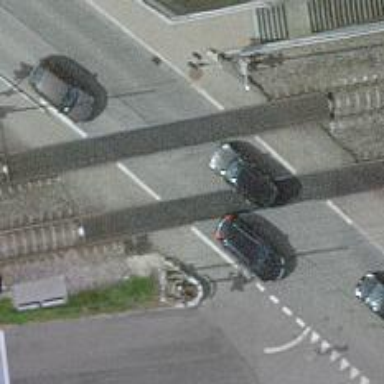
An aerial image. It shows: Level crossing on the railway with lights and double half barrier.